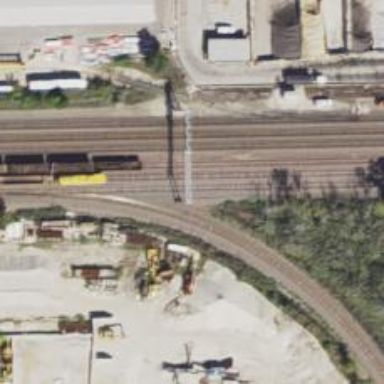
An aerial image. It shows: Junction on the railway.